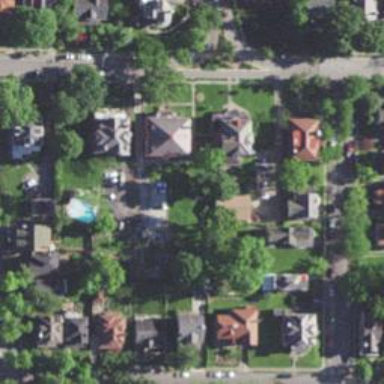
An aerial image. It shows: Neighborhood.